Interaction volume radius: 5 \u00c5
Interaction volume height: 25 \u00c5
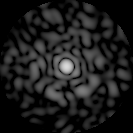
Disorder parameter: 0.8264